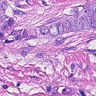
Metastatic tissue present: yes